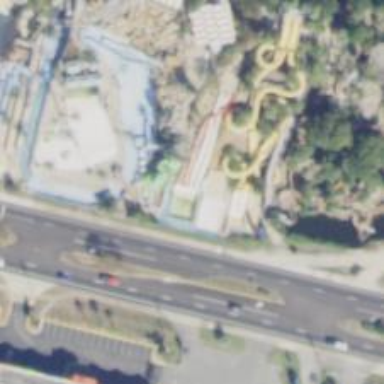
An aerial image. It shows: Water slide attraction.